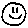
Label: smiley face